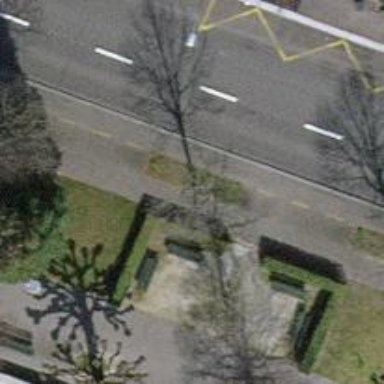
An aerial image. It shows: Avenue of trees.